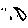
Label: moon